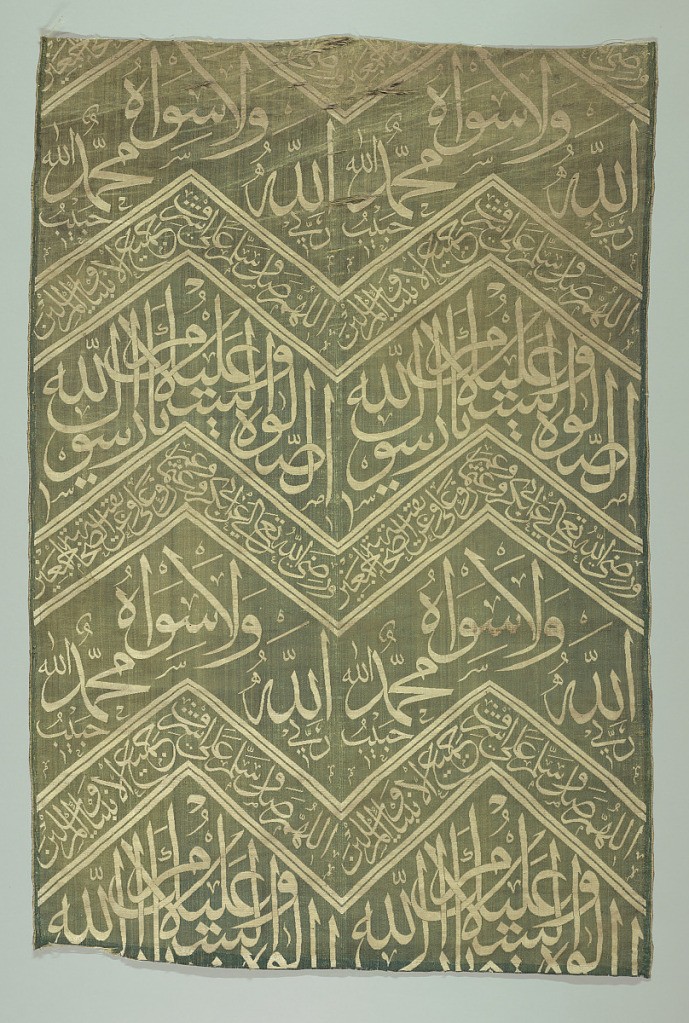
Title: Tomb cover
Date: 18th century
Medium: silk Technique: lampas, 4&1 satin patterned by plain weave
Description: Zigzag bands with Kufic writing in green and white. Both selvages present.